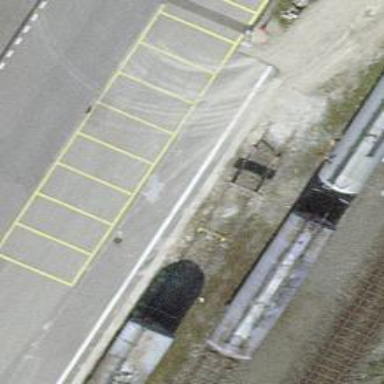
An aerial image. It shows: Railway buffer stop.